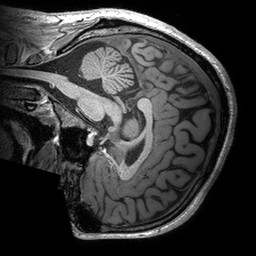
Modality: T1w
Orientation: sagittal
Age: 29
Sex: male
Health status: healthy
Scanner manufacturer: siemens
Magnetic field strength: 3 T
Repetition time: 2.53 s
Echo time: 0.00288 s